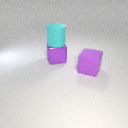
large purple rubber cube in front of large purple metal cube